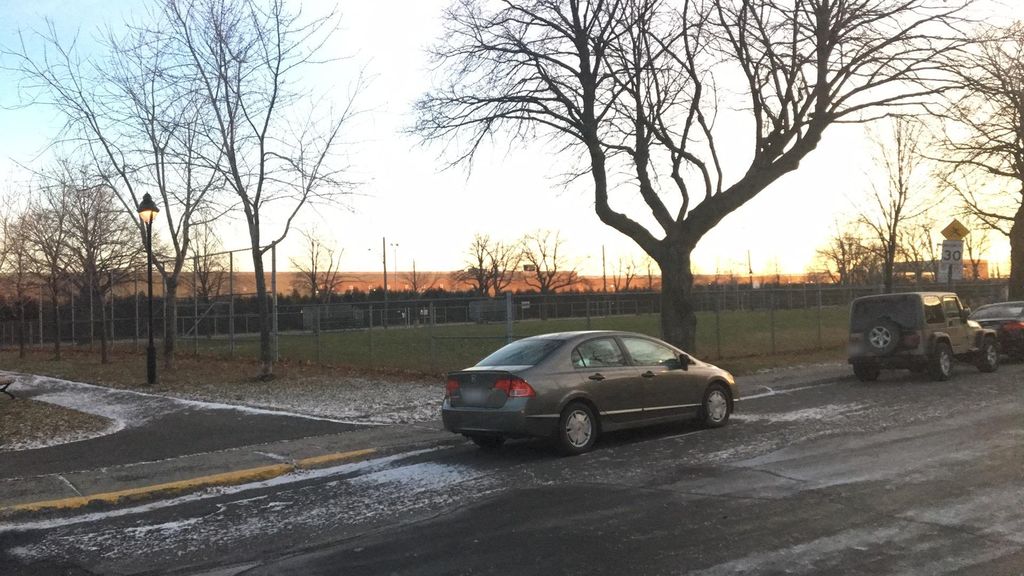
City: montreal